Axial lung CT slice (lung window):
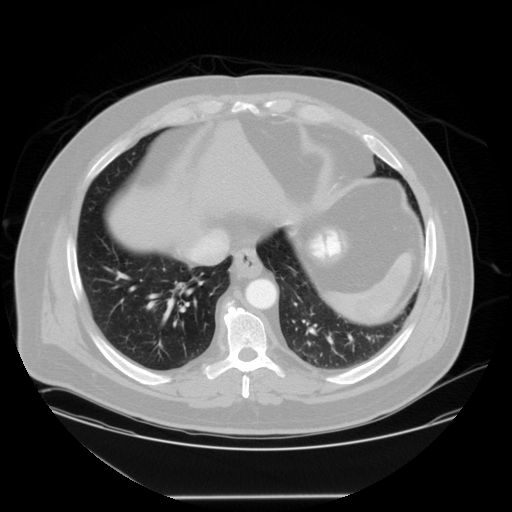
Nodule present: no